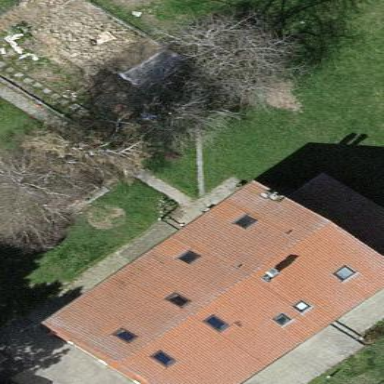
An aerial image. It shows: Simple and straightforward house.